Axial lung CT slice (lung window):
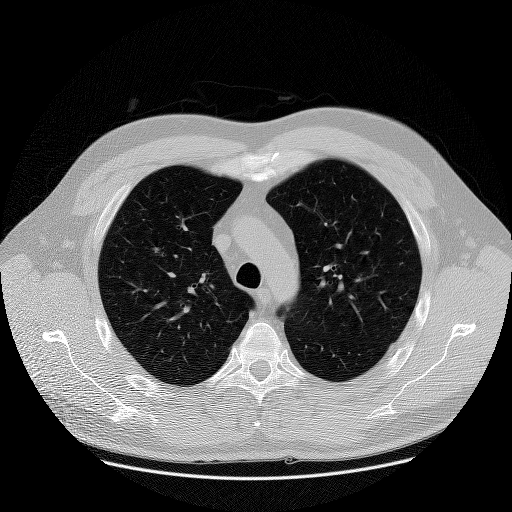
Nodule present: no